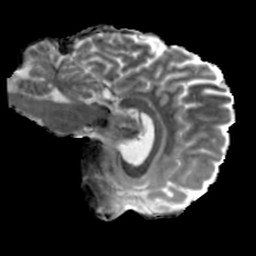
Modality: MD
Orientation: sagittal
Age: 29
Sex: male
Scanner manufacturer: siemens
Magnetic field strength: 6.98 T
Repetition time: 7.776 s
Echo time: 0.076 s